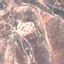
Land use / land cover class: HerbaceousVegetation